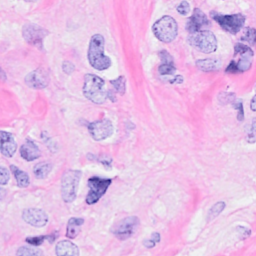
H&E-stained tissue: Breast